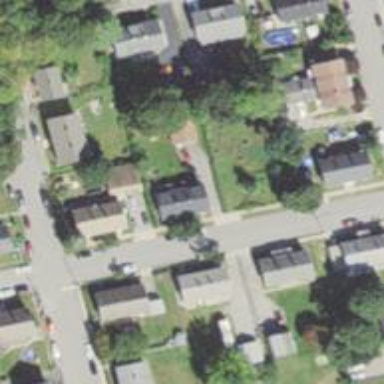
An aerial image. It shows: Residential driveway serving as service road.